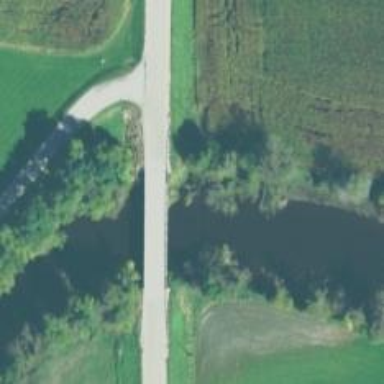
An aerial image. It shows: Tertiary road passing over bridge.